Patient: sex M, age 78
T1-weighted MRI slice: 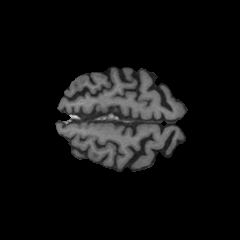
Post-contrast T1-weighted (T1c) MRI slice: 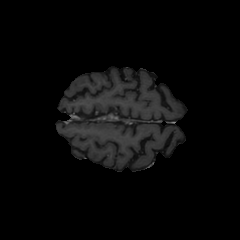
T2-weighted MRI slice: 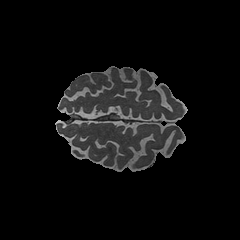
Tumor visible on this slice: no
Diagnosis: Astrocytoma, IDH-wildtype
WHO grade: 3